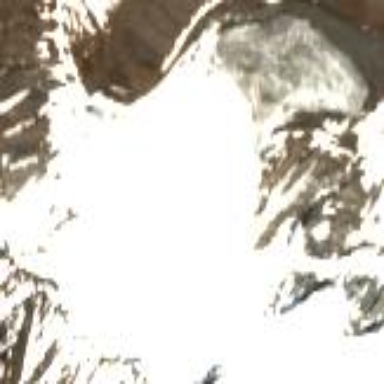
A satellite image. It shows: Stunning view of glacier.